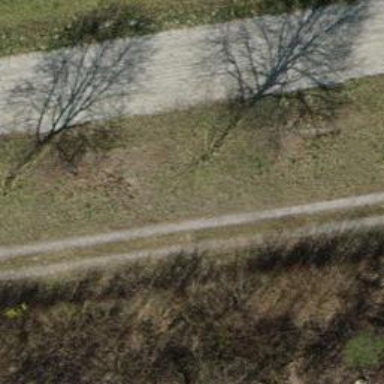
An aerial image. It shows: Deciduous tree along avenue.